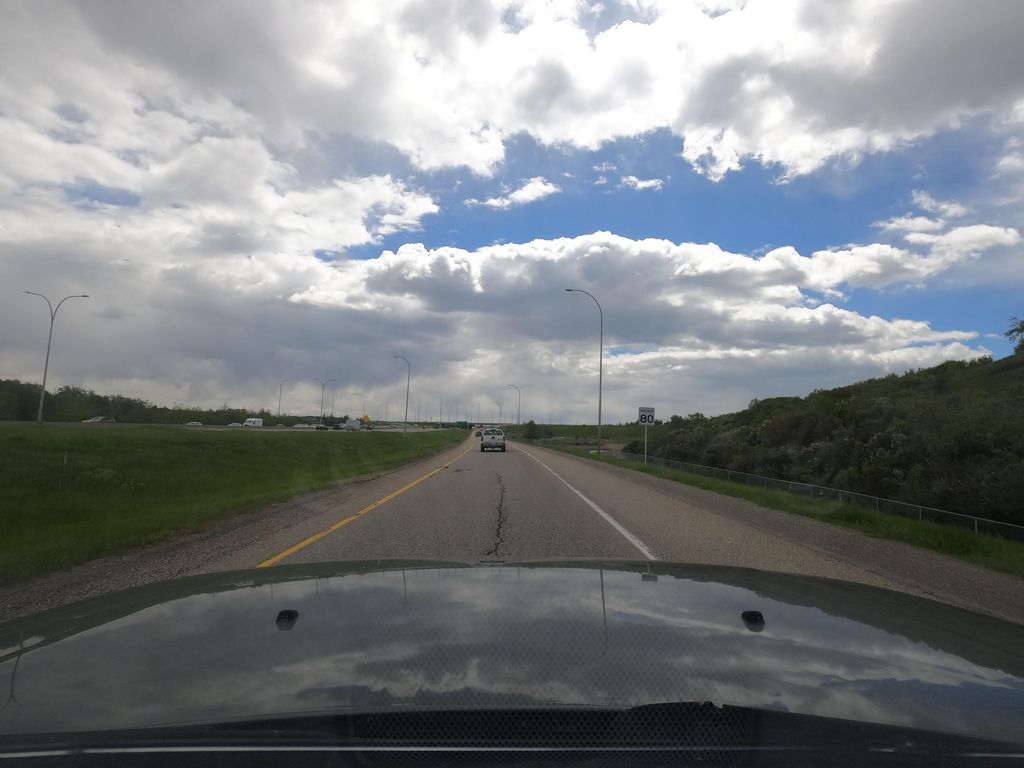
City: calgary